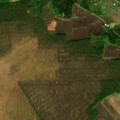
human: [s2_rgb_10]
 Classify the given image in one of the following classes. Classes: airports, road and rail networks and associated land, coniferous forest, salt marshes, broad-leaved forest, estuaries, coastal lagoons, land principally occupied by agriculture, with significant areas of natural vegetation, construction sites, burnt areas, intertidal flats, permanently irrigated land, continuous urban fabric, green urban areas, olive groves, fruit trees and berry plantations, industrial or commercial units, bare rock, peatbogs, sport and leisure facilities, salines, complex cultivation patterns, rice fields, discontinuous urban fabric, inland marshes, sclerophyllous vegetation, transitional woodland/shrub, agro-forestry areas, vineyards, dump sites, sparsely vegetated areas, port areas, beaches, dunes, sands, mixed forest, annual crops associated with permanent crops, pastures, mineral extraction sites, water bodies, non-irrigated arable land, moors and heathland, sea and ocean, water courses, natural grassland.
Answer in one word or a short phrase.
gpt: non-irrigated arable land, land principally occupied by agriculture, with significant areas of natural vegetation, coniferous forest, mixed forest, transitional woodland/shrub, peatbogs